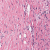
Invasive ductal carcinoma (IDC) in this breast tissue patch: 0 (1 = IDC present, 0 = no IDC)